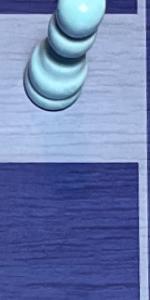
Label: Empty